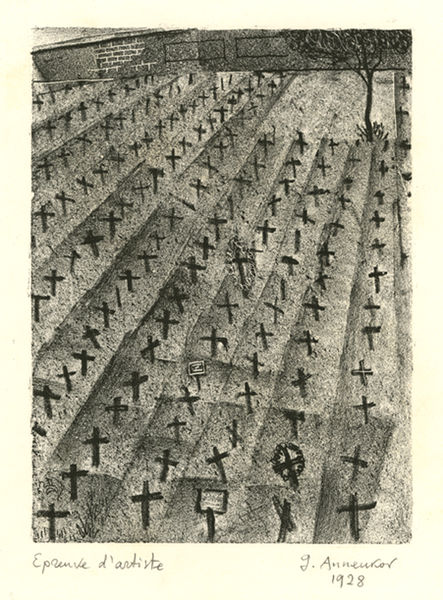
Titel: The War Cemetery, The War Cemetery
Künstler: Iurii Pavlovich (Georges) Annenkov
Standort: Amherst (Massachusetts, USA)
Institution: Mead Art Museum, Amherst College
Schlagwörter: military, white, black, gray, wall, print, tree, death, drawing, sketch, cross, dead, ground, artist, war, charcoal, land, cemetary, cemetery, crosses, burial, 1928, d'artiste, graves